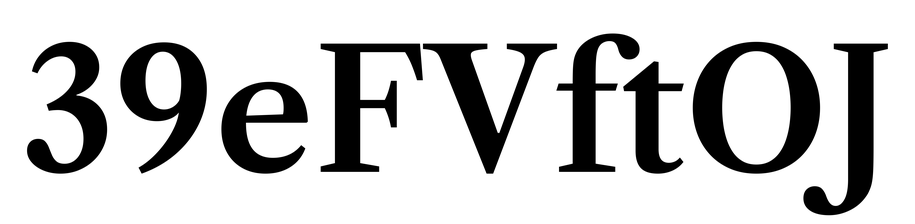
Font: LibreCaslonText_SemiBold